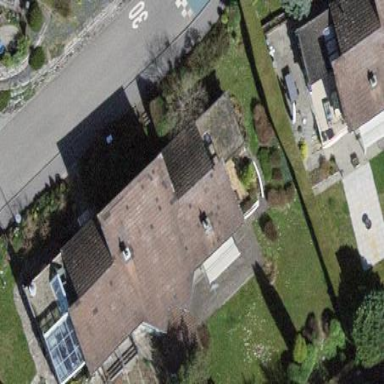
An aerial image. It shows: Simple house.